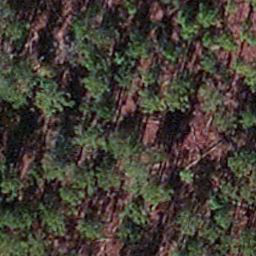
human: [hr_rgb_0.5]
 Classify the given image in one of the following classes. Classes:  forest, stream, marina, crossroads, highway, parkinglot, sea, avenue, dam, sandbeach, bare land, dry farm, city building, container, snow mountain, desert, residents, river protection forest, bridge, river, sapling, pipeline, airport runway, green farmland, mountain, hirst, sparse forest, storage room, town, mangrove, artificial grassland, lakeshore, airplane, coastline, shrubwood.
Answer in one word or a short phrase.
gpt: sapling